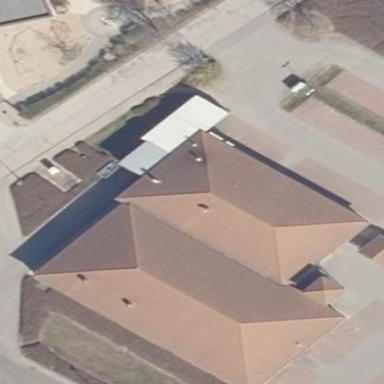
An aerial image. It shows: Supermarket building.